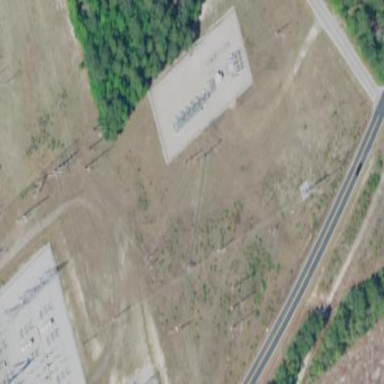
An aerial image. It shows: Distribution substation surrounded by fence.